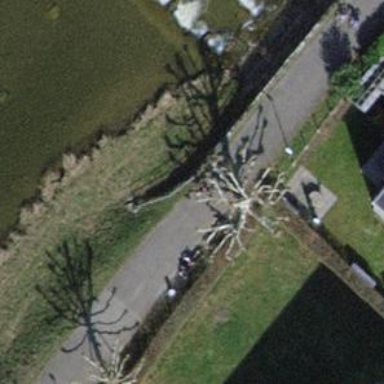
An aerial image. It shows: Brown bench in the vicinity.